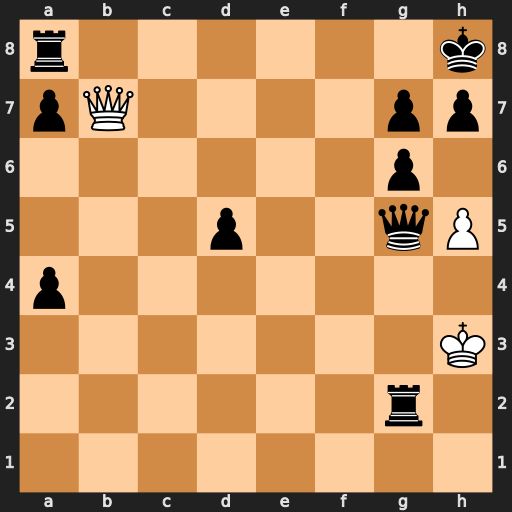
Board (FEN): r6k/pQ4pp/6p1/3p2qP/p7/7K/6r1/8
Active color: w
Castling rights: -
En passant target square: -
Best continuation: Qxa8+ Qd8 Qxd8#